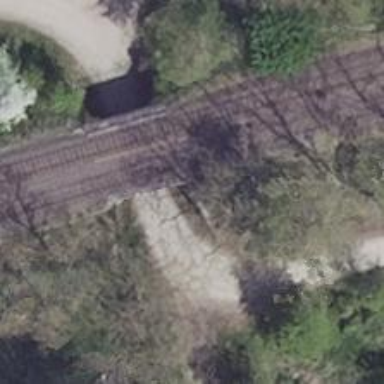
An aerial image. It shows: Track road with grade2 tracktype. It goes through tunnel.